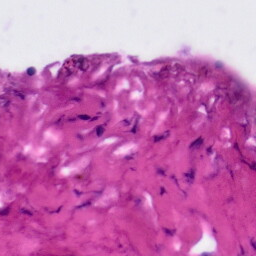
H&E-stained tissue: Tonsil